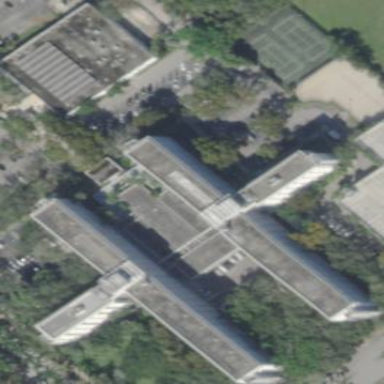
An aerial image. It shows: Dormitory building.